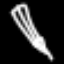
Label: pencil